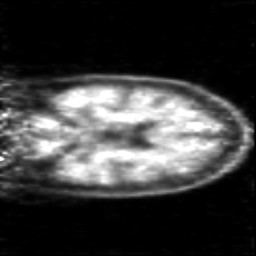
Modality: PET
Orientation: coronal
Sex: female
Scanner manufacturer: siemens